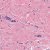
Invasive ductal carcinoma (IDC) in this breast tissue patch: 1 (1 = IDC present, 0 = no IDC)